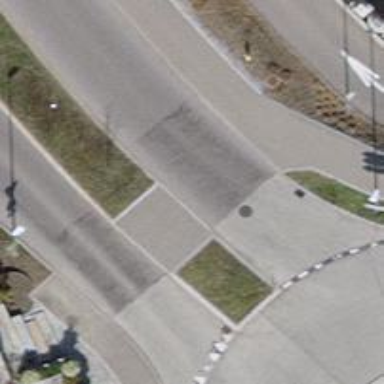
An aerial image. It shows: Secondary road with concrete surface.